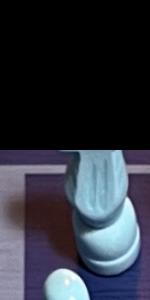
Label: Knight_White